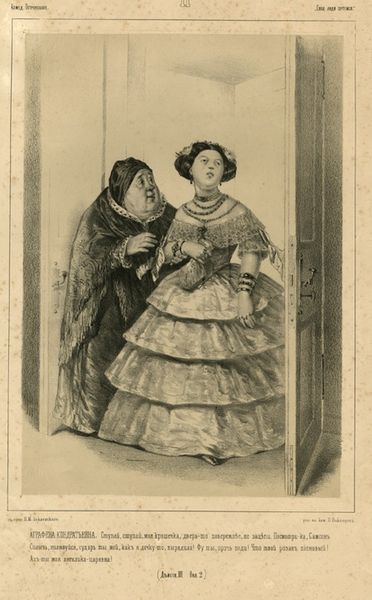
Titel: Scene from Ostrovskii's play It's a Family Affair-We'll Settle It Ourselves, Scene from Ostrovskii's play It's a Family Affair-We'll Settle It Ourselves
Künstler: Petr Mikhailovich Boklevskii
Standort: Amherst (Massachusetts, USA)
Institution: Mead Art Museum, Amherst College
Schlagwörter: grau, hands, white, women, black, crinoline, dress, face, female, girls, grey, group, hair, interior, ladies, lady, old, room, skirt, talk, talking, woman, flowers, gown, maid, print, servant, hand, frau, man, girl, young, drawing, paper, black and white, frame, shawl, coat, mother, illustration, sketch, couple, faces, necklace, writing, door, happy, bracelet, cloak, inscription, italian, foot, study, pencil, book, handkerchief, beautiful, coal, rich, fashion, doorway, page, open, standing, females, layers, big, ruffles, rings, turban, key, hoop skirt, skirts, jewelry, ugly, class, queen, rokoko, wealthy, fat, friend, chain, funny, aristocrat, hairstyle, frills, mistress, jewerlly, printmaking, jewellery, bw, jewlery, arrogant, hag, frill, escort, beautifuk, illustrate, tiers, purse, womna, doorknob, necklaces, bracelets, fuck me, lesbians, you are awesome, chubby, entering, threshhold, matireal